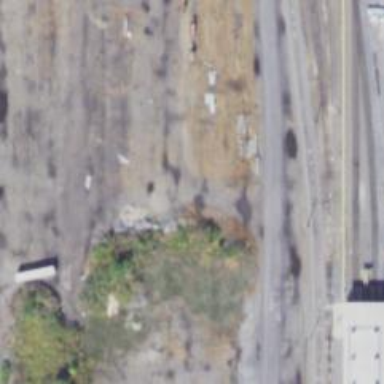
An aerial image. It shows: Abandoned railway yard.